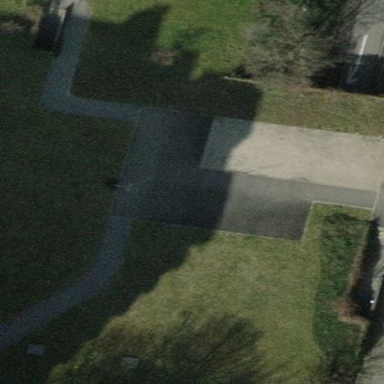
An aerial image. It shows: Basketball court with asphalt surface.